Question: My project has 2 audio files, 'dog.mp3' and 'cat.mp3' and so the code below enables me to play either sound based on particular list view item clicks however how can I modify the code so that I want to achieve the following?:
- -
All help will be appreciated.
'''
mainList.setOnItemClickListener(new AdapterView.OnItemClickListener() {
@Override
public void onItemClick(AdapterView<?> adapterView, View view, int position, long id) {
if (position == 0) {
mp = MediaPlayer.create(Test.this, R.raw.cat);
mp.start();
}
if (position == 1) {
mp = MediaPlayer.create(Test.this, R.raw.dog);
mp.start();
}
}
});
'''
'''
import android.media.MediaPlayer;
import android.os.Bundle;
import android.support.v7.app.ActionBarActivity;
import android.view.Menu;
import android.view.MenuItem;
import android.view.View;
import android.widget.AdapterView;
import android.widget.ArrayAdapter;
import android.widget.ListView;
public class MainActivity extends ActionBarActivity {
ListView mainList;
String[] listContent = {
"chimes", "chord", "ding",
"notify", "recycle", "ringin",
"ringout", "tada"
};
@Override
protected void onCreate(Bundle savedInstanceState) {
super.onCreate(savedInstanceState);
setContentView(R.layout.activity_main);
mainList = (ListView)findViewById(R.id.main_listView);
ArrayAdapter<String> adapter = new ArrayAdapter<String>(this,android.R.layout.simple_list_item_1,listContent);
mainList.setAdapter(adapter);
int[] resID = { R.raw.chimes, R.raw.chord, R.raw.ding,
R.raw.notify, R.raw.recycle, R.raw.ringin, R.raw.ringout, R.raw.tada };
mainList.setOnItemClickListener(new AdapterView.OnItemClickListener() {
@Override
public void onItemClick(AdapterView<?> adapterView, View view, int position, long id) {
playSong(position);
}
});
public void playSong(int songIndex) {
// Play song
mp.reset();
mp.setDataSource(resID[songIndex]);
mp.start();
mp.setOnCompletionListener(new MediaPlayer.OnCompletionListener() {
@Override
public void onCompletion(MediaPlayer mp) {
// TODO Auto-generated method stub
mp.release();
}
});
}
}
}
'''

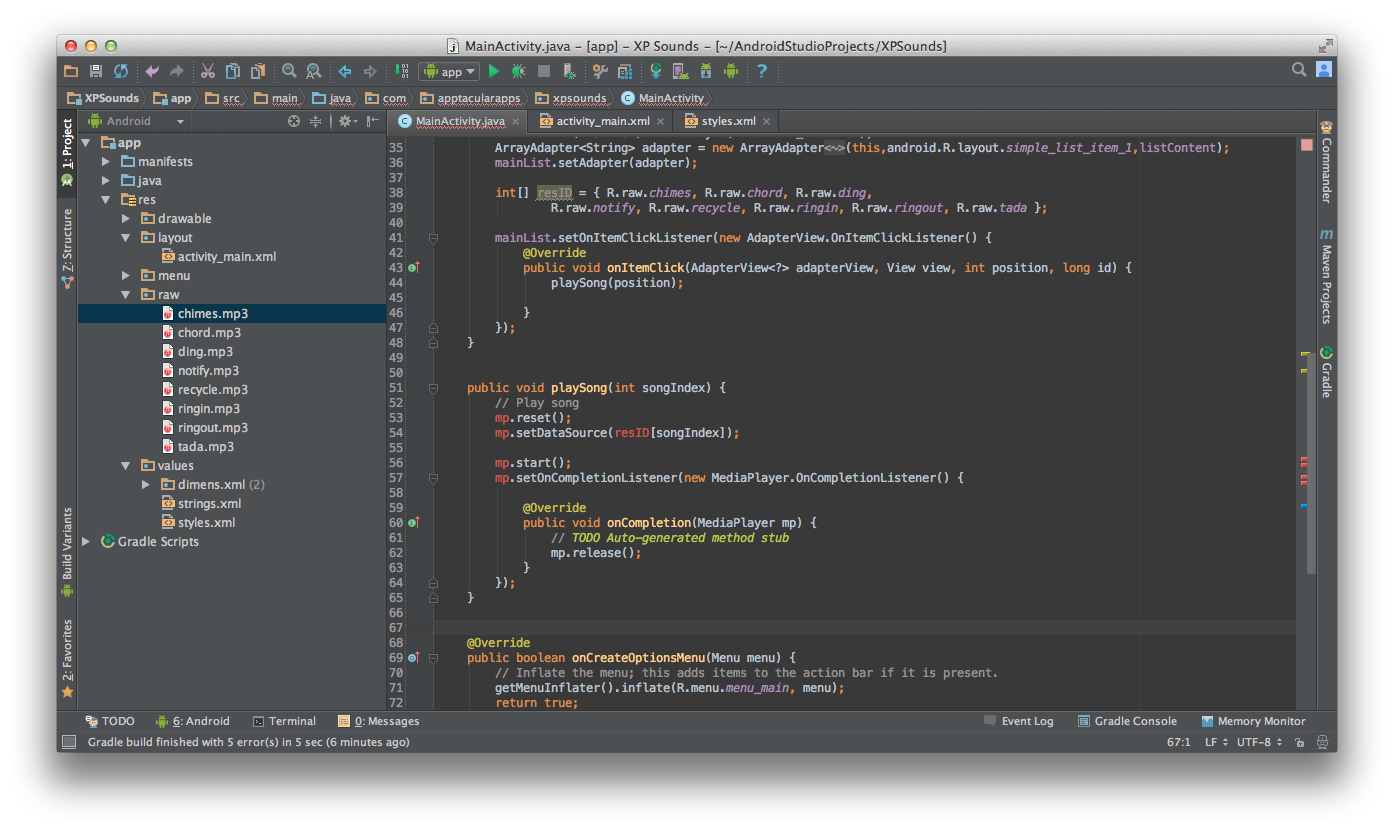
Answer: '''
import android.app.Activity;
import android.media.MediaPlayer;
import android.os.Bundle;
import android.view.Menu;
import android.view.MenuItem;
import android.view.View;
import android.widget.AdapterView;
import android.widget.ArrayAdapter;
import android.widget.ListView;
public class MainActivity extends Activity {
// variable declaration
private ListView mainList;
private MediaPlayer mp;
private final String[] listContent = { "chimes", "chord", "ding", "notify",
"recycle", "ringin", "ringout", "tada" };
private final int[] resID = { R.raw.chimes, R.raw.chord, R.raw.ding,
R.raw.notify, R.raw.recycle, R.raw.ringin, R.raw.ringout,
R.raw.tada };
@Override
protected void onCreate(Bundle savedInstanceState) {
super.onCreate(savedInstanceState);
setContentView(R.layout.activity_main);
// Initializing variables
mp = new MediaPlayer();
mainList = (ListView) findViewById(R.id.main_listView);
ArrayAdapter<String> adapter = new ArrayAdapter<String>(this,
android.R.layout.simple_list_item_1, listContent);
mainList.setAdapter(adapter);
mainList.setOnItemClickListener(new AdapterView.OnItemClickListener() {
@Override
public void onItemClick(AdapterView<?> adapterView, View view,
int position, long id) {
playSong(position);
}
});
}
public void playSong(int songIndex) {
// Play song
mp.reset();// stops any current playing song
mp = MediaPlayer.create(getApplicationContext(), resID[songIndex]);// create's
// new
// mediaplayer
// with
// song.
// if you don't know what is getApplicationContext() here better use
// MainActivity.this or yourclassname.this
mp.start(); // starting mediaplayer
// setting up what to do if current song completes.
/*
* mp.setOnCompletionListener(new MediaPlayer.OnCompletionListener() {
*
* @Override public void onCompletion(MediaPlayer mp) { // TODO
* Auto-generated method stub
*
* } });
*/
}
@Override
public void onDestroy() {
super.onDestroy();
mp.release();
}
}
'''